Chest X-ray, AP view. Patient: 22 years old, sex M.
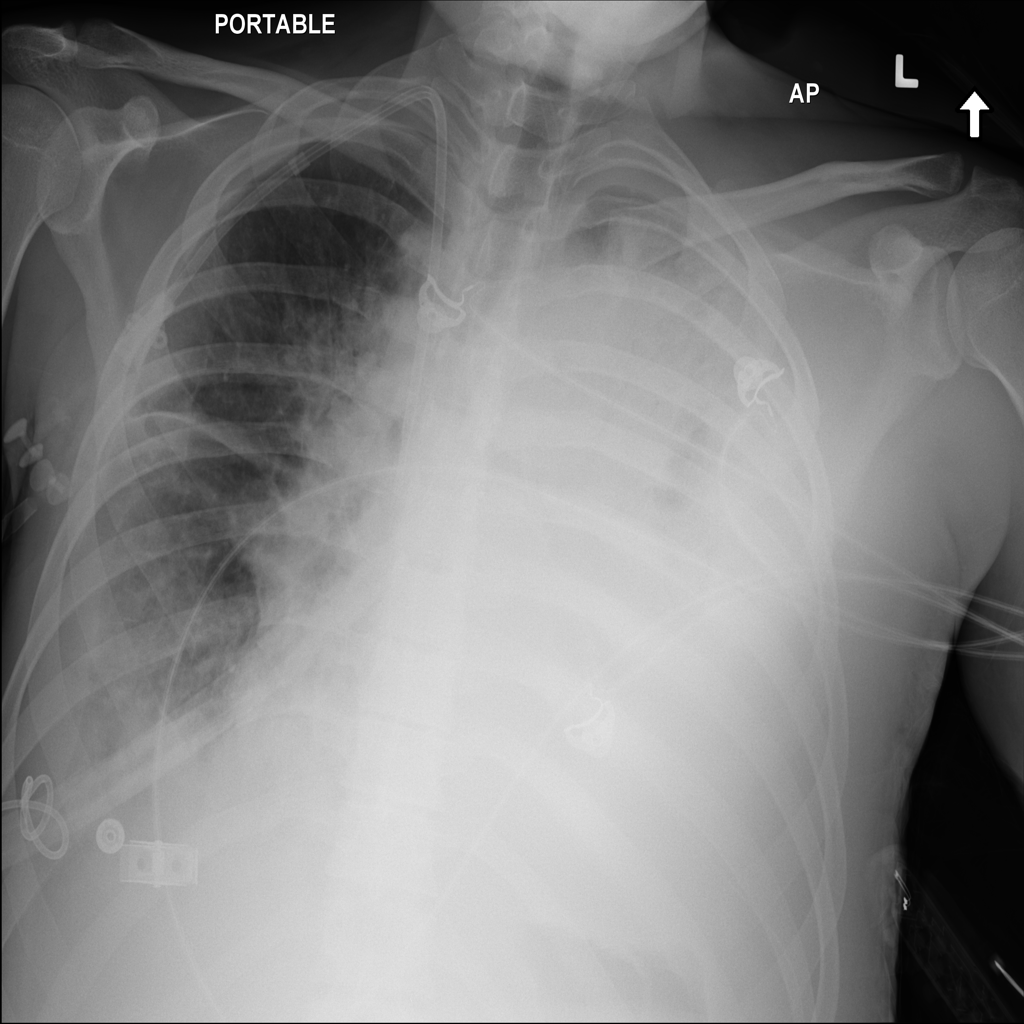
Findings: Infiltration, Pleural_Thickening